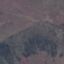
Label: Pasture